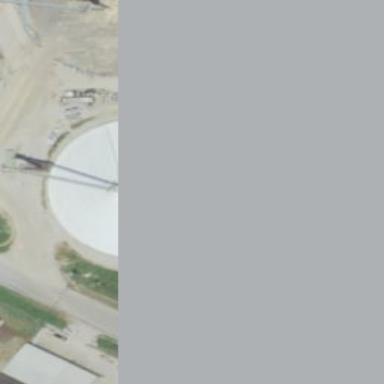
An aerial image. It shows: Bunker silo building used for storing crops.